Question: I used the following code to retrieve the total search results

'''
library(RCurl)
library(XML)
url <- "https://www.google.com/search?&q=cran&hl=en"
doc <- htmlTreeParse(getURL(url), useInternalNodes = TRUE)
nodes <- getNodeSet(doc, "//div[@id='result-stats']")
'''
But I get the following output:
'''
list()
attr(,"class")
[1] "XMLNodeSet"
'''
where I like to get the number like
Can anyone please help? It would be really great for me.
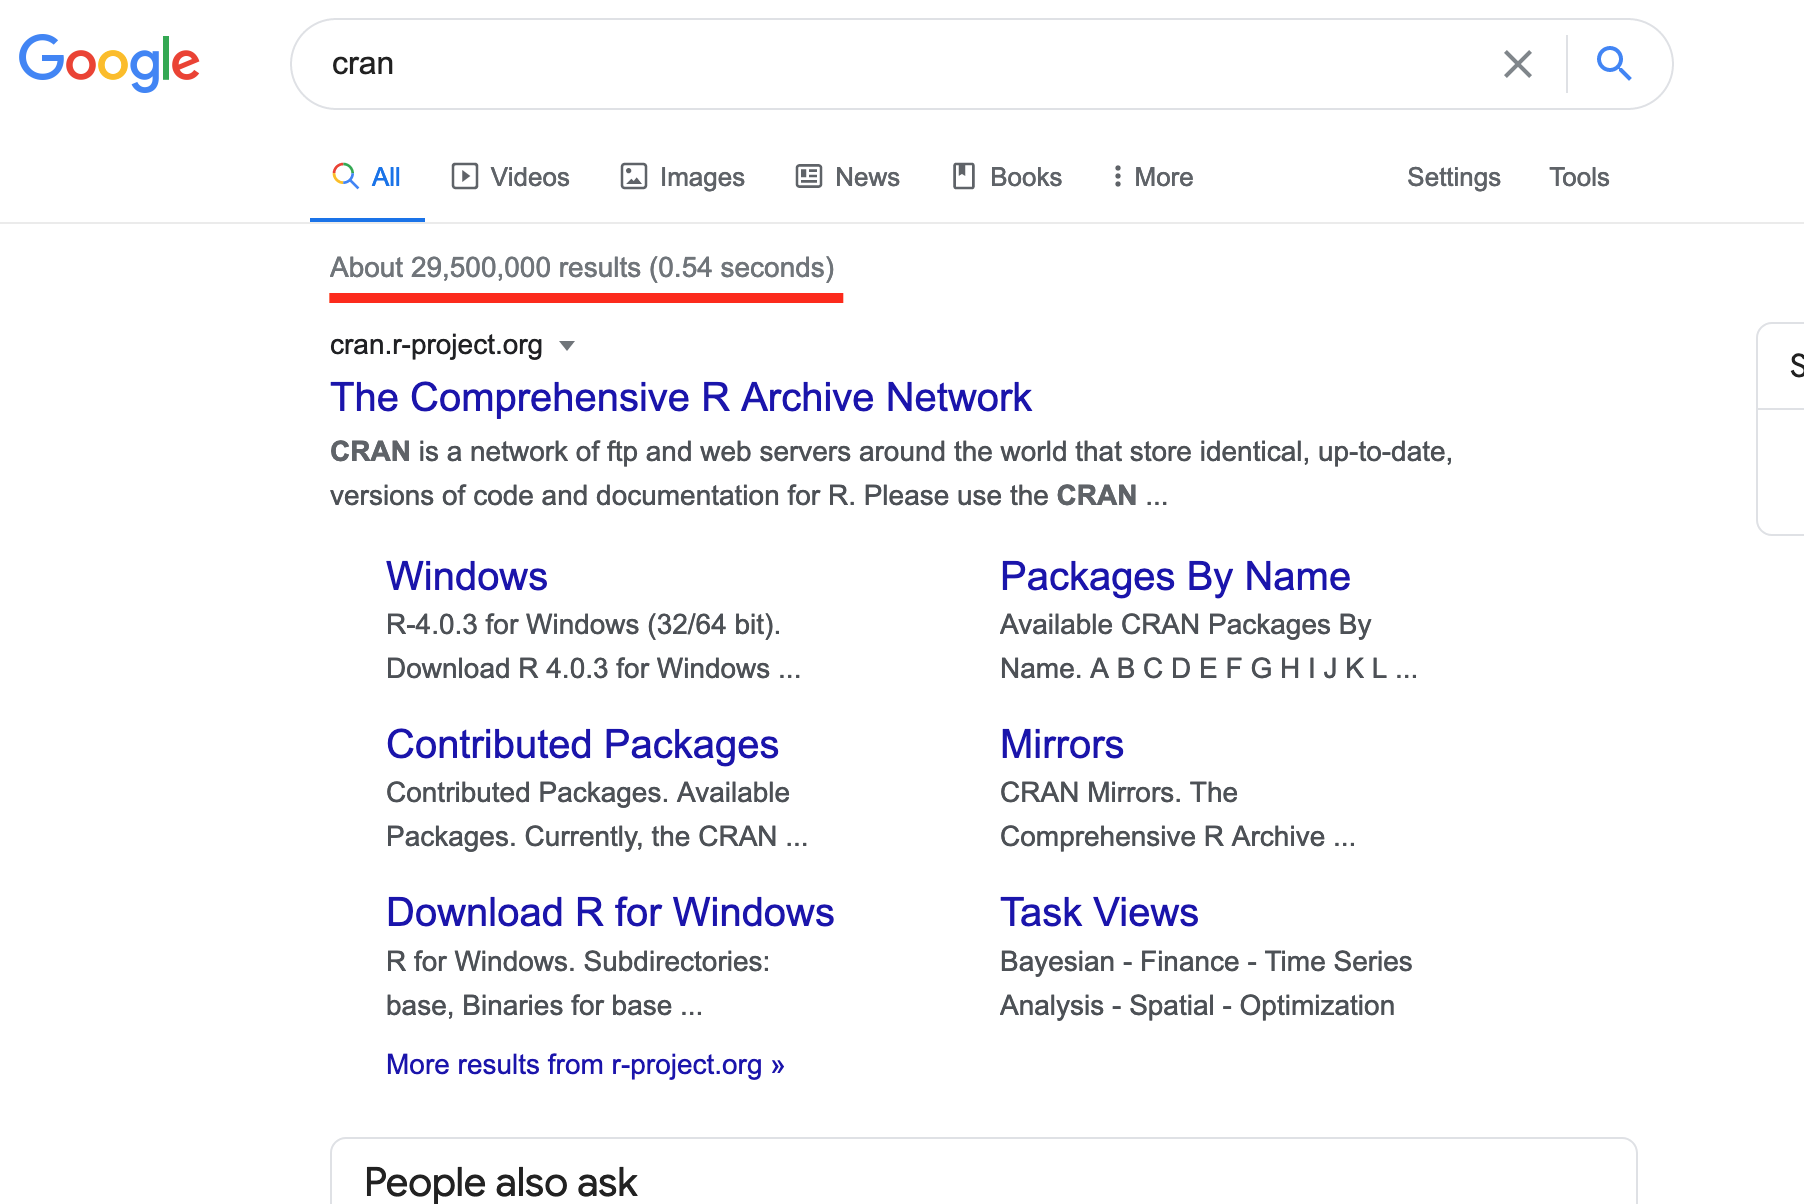
Answer: You need a valid user agent. Try this
'''
ua <- "Mozilla/5.0 (Windows NT 10.0; Win64; x64) AppleWebKit/537.36 (KHTML, like Gecko) Chrome/86.0.4240.111 Safari/537.36"
doc <- htmlTreeParse(getURL(url, httpheader = list('User-Agent' = ua)), useInternalNodes = TRUE)
'''